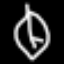
Label: leaf